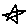
Label: star